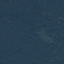
Land use / land cover: Forest